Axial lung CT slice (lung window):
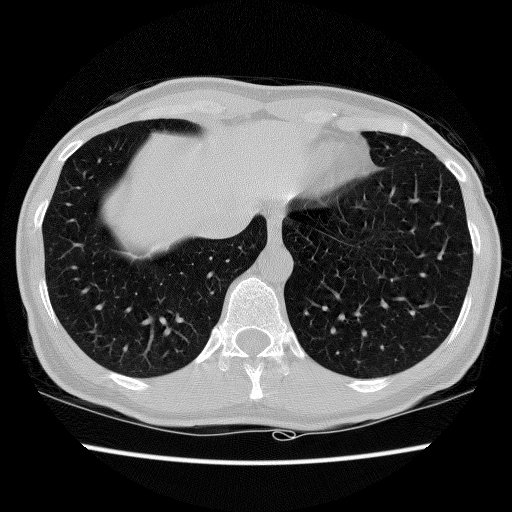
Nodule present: no